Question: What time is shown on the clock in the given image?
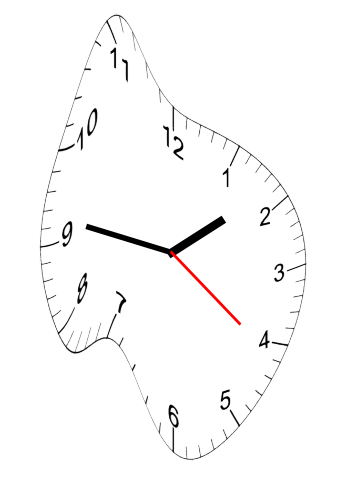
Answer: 01:46:21